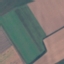
Land use / land cover: AnnualCrop